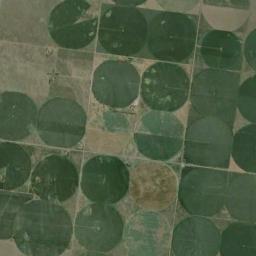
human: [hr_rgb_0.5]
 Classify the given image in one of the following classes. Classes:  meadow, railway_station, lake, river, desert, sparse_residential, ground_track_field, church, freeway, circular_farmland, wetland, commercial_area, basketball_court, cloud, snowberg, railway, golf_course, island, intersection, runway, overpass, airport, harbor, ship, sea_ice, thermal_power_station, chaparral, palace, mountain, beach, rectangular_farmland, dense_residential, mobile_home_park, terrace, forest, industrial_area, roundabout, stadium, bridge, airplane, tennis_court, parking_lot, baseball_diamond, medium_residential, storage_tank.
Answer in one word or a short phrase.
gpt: circular_farmland